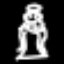
Label: angel